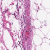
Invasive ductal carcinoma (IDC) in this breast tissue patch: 0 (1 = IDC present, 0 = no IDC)